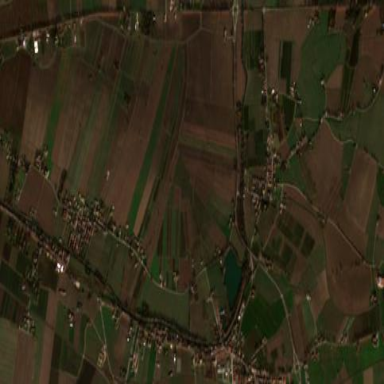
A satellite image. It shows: Picturesque farmland scene.